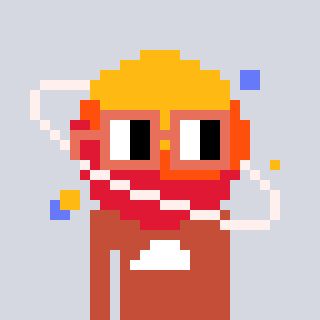
a pixel art character with square orange glasses, a saturn-shaped head and a rust-colored body on a cool background